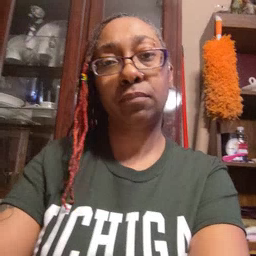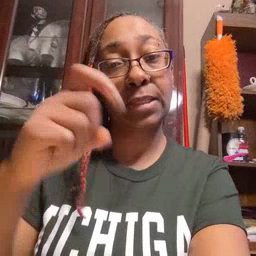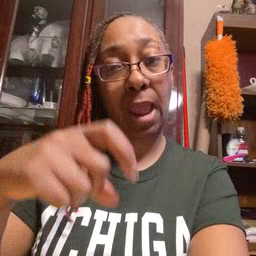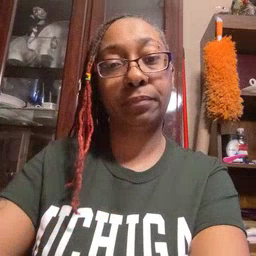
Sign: time